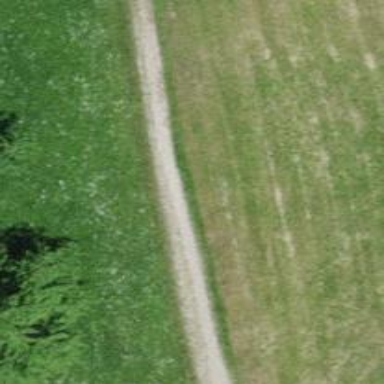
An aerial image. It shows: Gravel path.